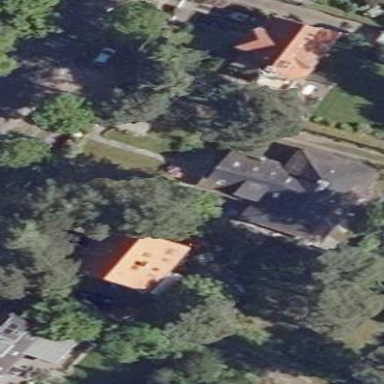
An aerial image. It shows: Detached building.